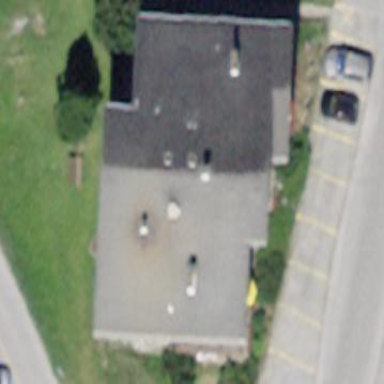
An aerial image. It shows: Building with tile roof.